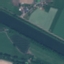
Label: River